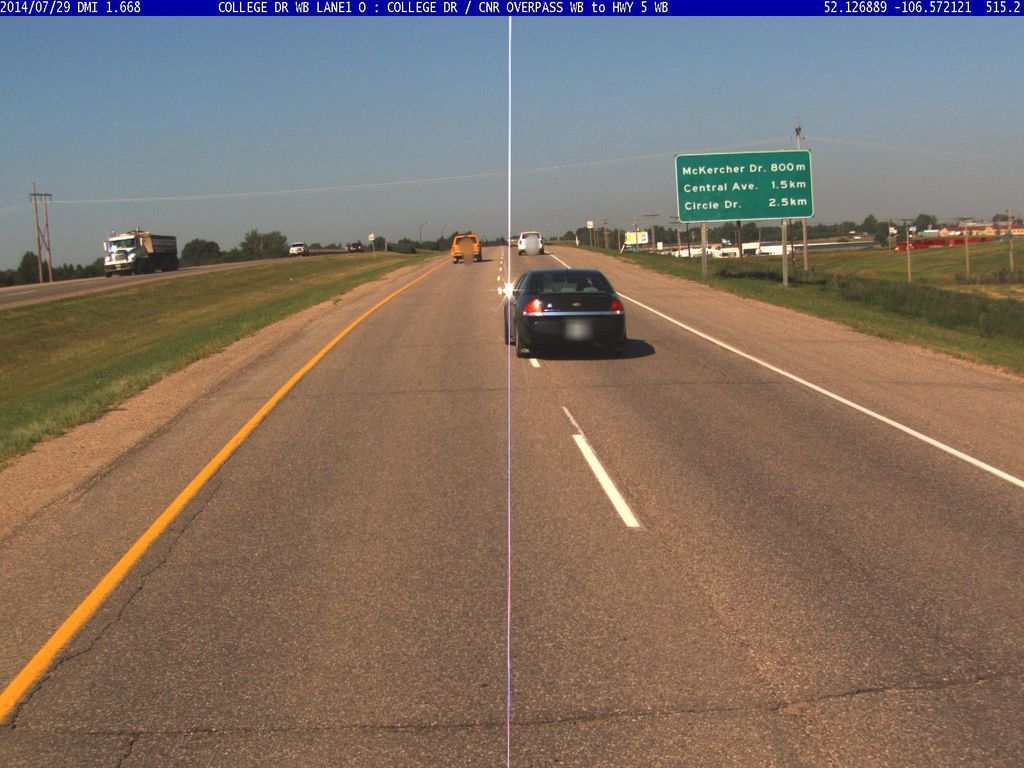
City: saskatoon